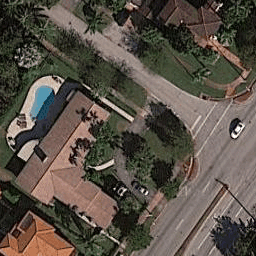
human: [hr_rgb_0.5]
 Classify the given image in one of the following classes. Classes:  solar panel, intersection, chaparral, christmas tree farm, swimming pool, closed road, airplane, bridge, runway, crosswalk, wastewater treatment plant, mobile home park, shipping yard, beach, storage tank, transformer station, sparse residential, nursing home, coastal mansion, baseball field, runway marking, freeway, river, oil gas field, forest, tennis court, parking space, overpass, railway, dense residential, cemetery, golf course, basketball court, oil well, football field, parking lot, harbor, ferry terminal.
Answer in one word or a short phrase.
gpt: coastal mansion